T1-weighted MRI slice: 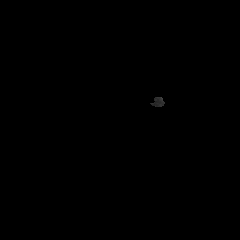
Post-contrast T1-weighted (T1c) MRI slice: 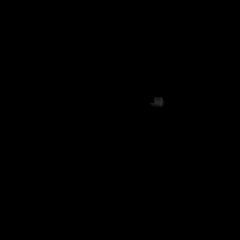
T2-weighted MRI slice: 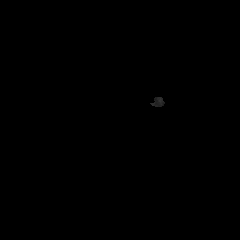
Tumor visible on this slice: no